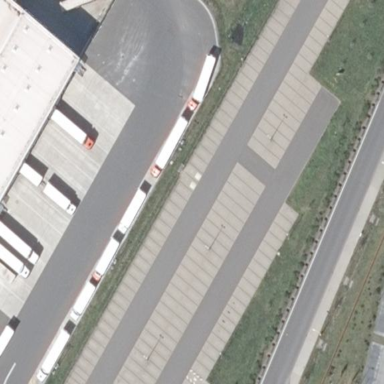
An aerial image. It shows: Parking area with surface.